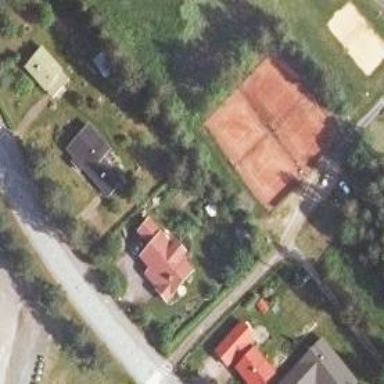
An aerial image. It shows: Clay tennis court on the leisure land pitch.